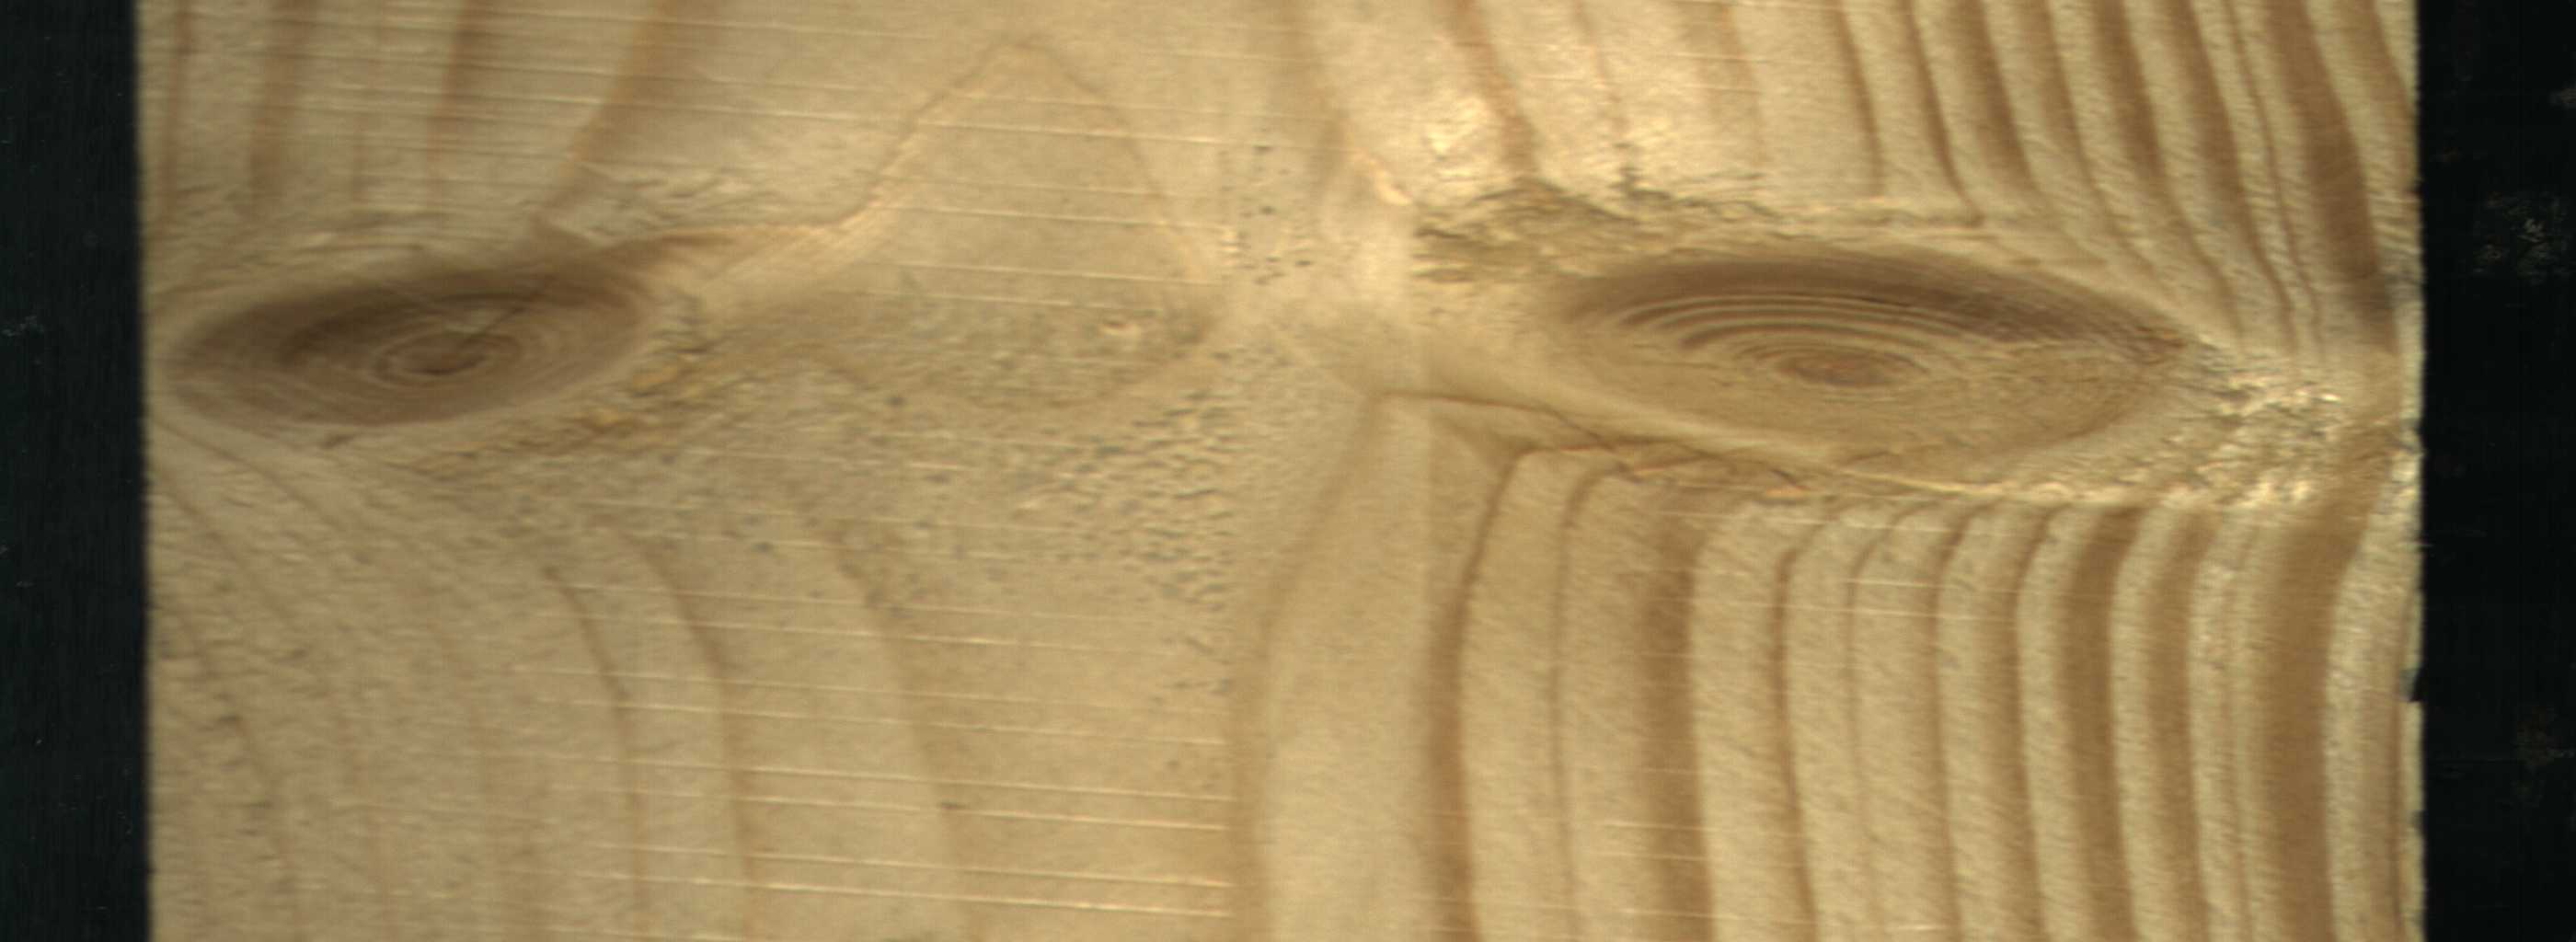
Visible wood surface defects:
Live_Knot
Live_Knot